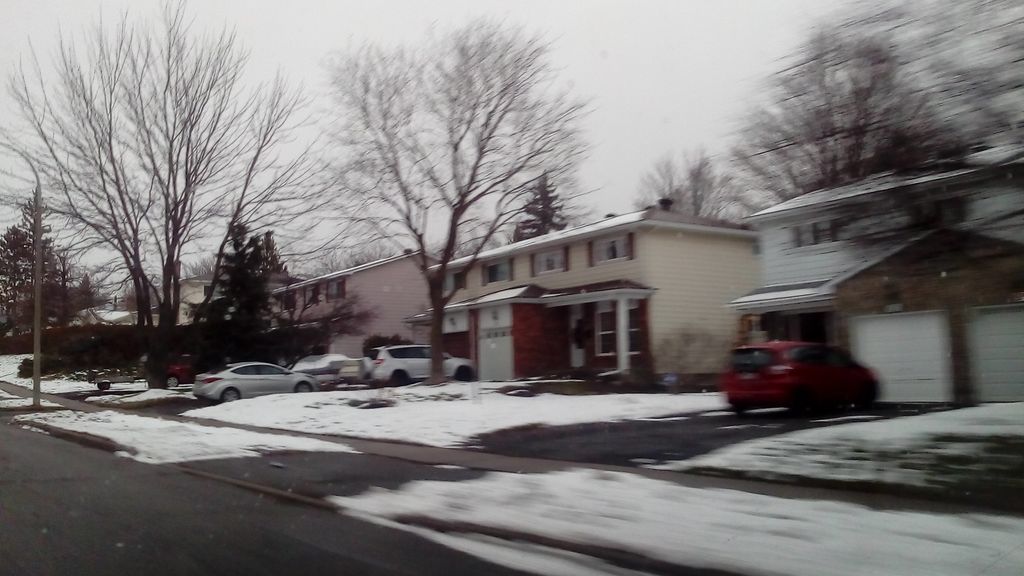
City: ottawa-gatineau